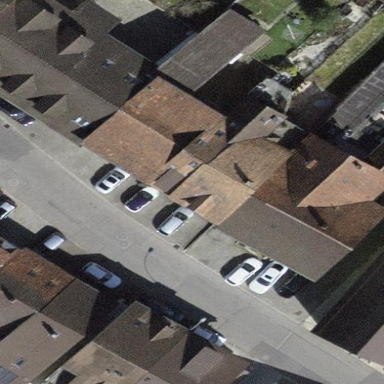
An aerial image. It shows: Building with tile roof.